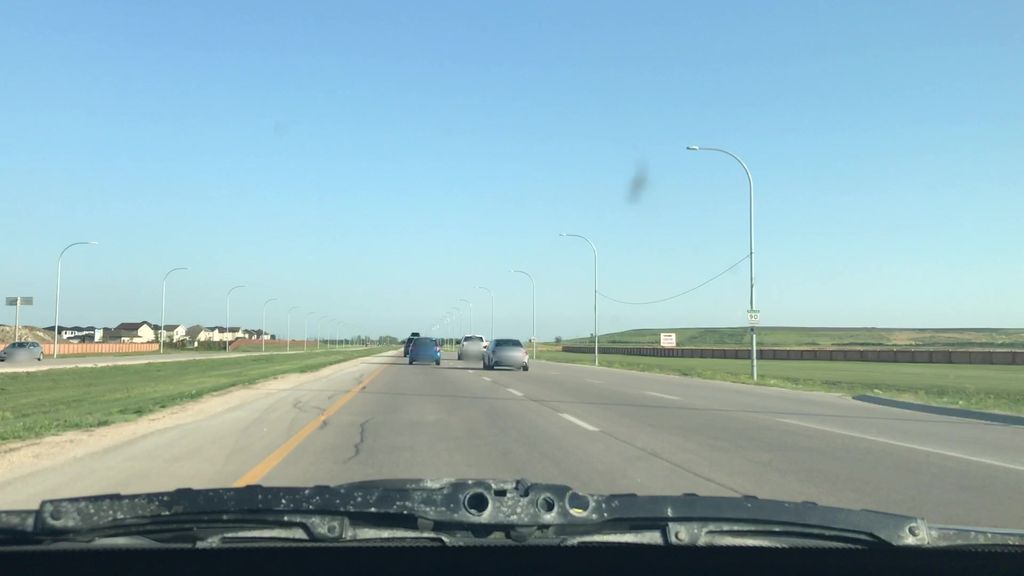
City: winnipeg